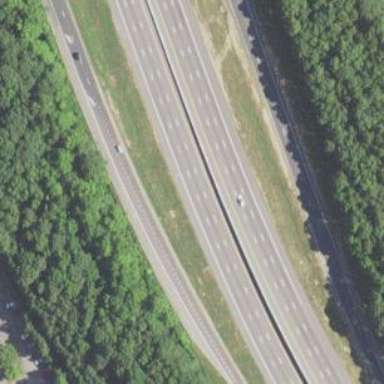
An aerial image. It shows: Asphalt motorway link.